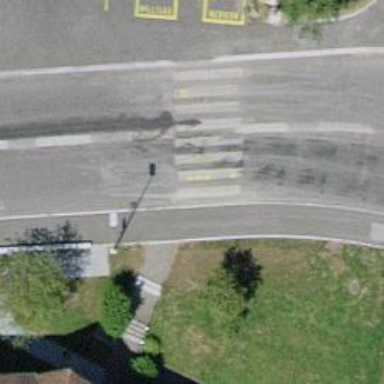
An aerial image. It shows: Zebra crossing on footway.